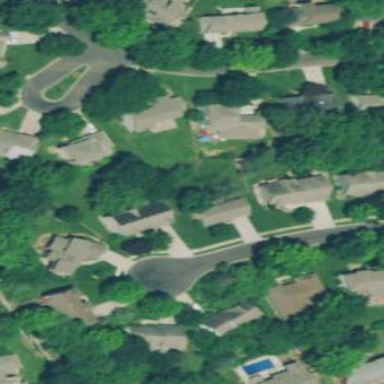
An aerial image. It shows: Residential area composed of single-family homes.